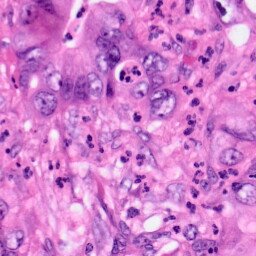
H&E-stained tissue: Pancreatic